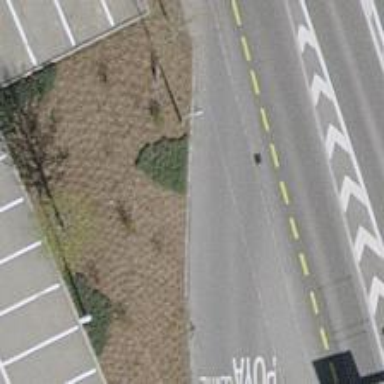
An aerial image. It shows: Unmarked road crossing.